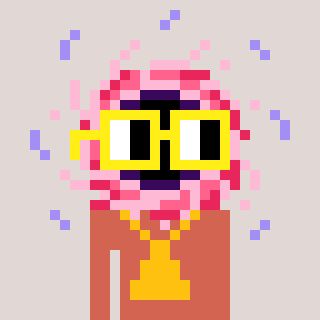
a pixel art character with square yellow glasses, a blackhole-shaped head and a peachy-colored body on a warm background